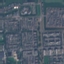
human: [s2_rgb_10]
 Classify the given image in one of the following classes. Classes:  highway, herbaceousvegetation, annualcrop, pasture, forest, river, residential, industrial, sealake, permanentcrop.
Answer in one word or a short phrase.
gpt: Residential